Question: Since iOS8, when near to the beacon, system is showing an icon of the app that is using this beacon in left bottom corner on a locked screen. I have seen screenshots on the web that are showing shopping card icon when user doesn't have the app installed. I wonder how does iOS identify the app basing on beacon? Do developer have to register his beacons somewhere?

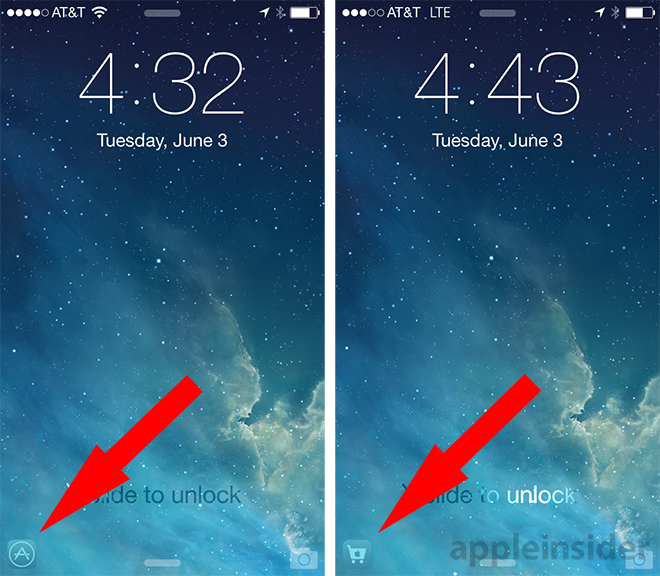
Answer: Those icons are for apps that are installed on the phone (the screenshots show the AppStore app and the Apple Store app). The icons show up on the lock screen whenever the apps discover a beacon they are looking for.
Other folks have reported that the AppStore app has prompted them to download a retailer's app when in the vicinity of the retail store, but this has yet to be substantiated. See here: <URL>
There is no publicly announced way to register a beacon with the AppStore to trigger this behavior, although it is possible it is part of some private deal or trial effort between Apple and third party retailers.
If anybody else sees this behavior, please report the name of the retailer and the location so others can try to reproduce.